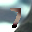
Label: 7